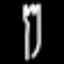
Label: fork